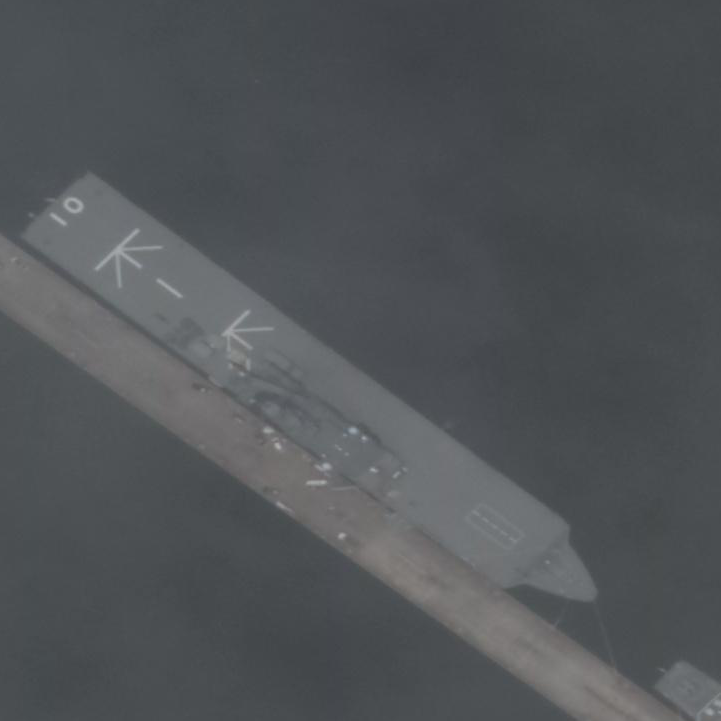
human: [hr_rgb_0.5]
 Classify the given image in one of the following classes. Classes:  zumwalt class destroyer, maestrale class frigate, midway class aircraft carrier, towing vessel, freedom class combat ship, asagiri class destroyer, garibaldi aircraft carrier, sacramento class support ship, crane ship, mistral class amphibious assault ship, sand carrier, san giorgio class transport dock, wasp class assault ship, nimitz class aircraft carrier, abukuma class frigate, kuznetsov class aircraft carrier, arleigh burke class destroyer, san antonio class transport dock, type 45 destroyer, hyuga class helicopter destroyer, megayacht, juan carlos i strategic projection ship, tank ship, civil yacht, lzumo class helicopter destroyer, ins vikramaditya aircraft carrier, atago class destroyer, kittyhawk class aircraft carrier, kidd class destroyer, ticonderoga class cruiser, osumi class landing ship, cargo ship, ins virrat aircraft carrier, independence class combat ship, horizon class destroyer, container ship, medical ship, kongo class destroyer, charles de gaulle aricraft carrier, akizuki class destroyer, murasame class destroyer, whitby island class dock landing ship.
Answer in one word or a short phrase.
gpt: Osumi class landing ship